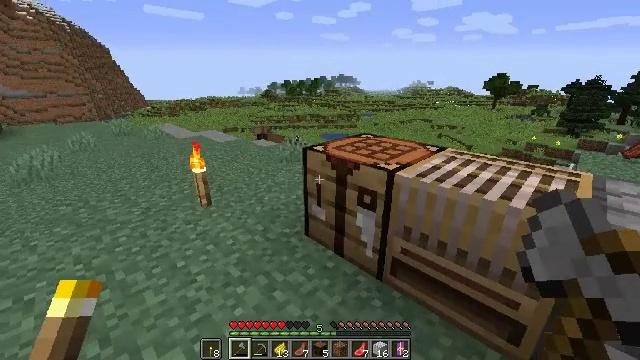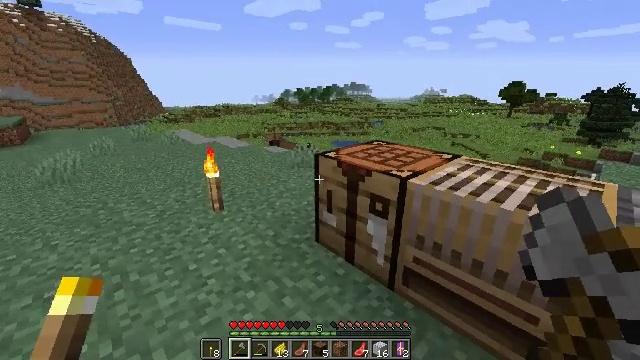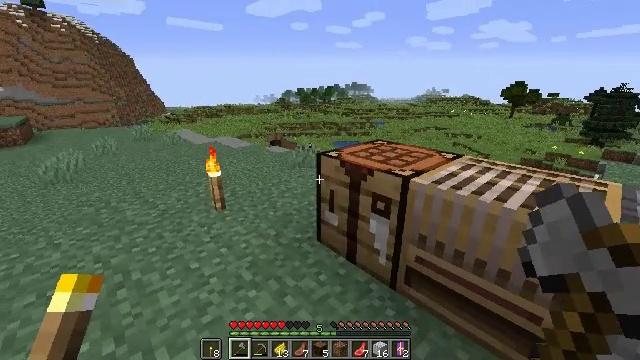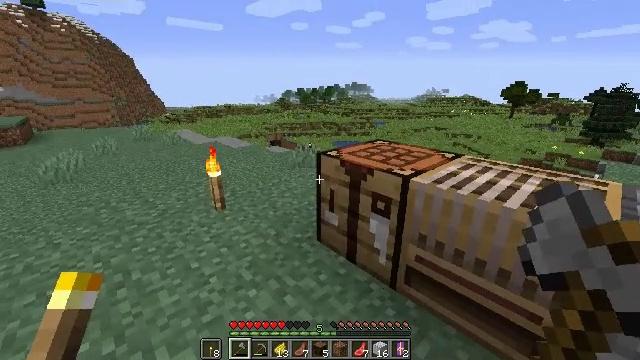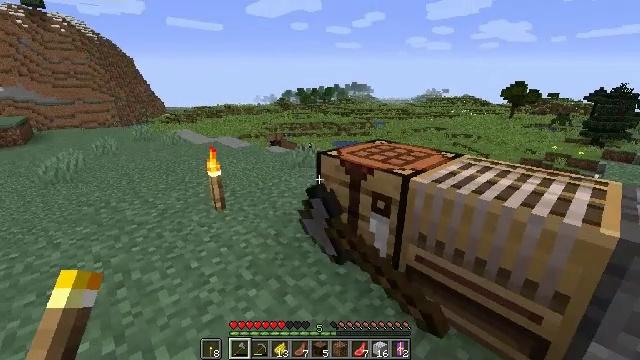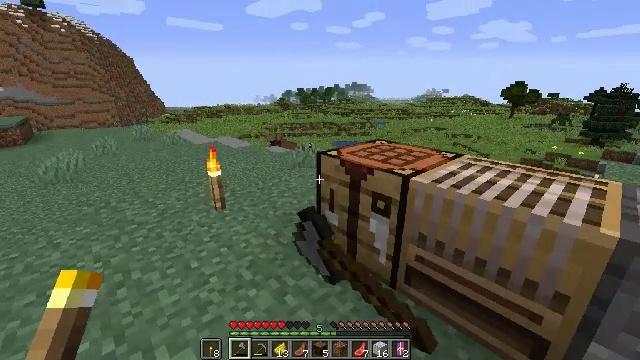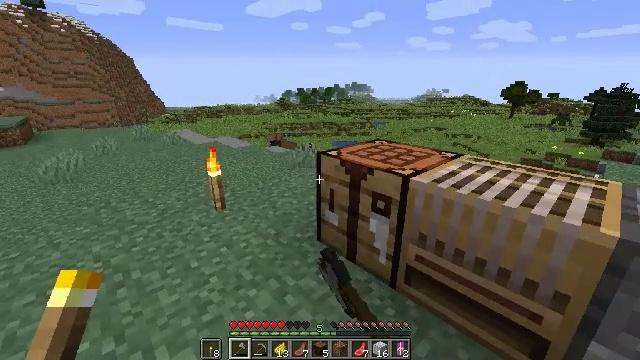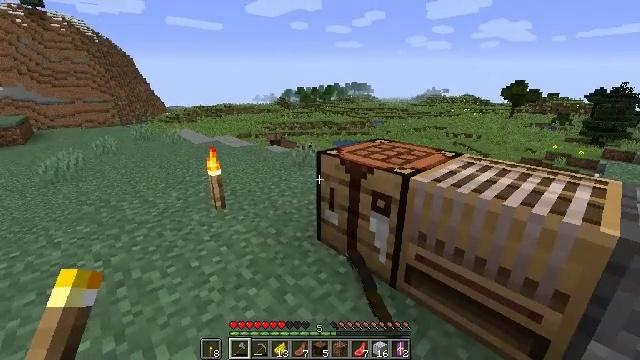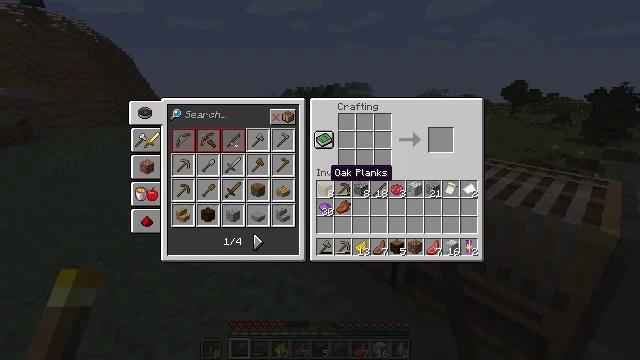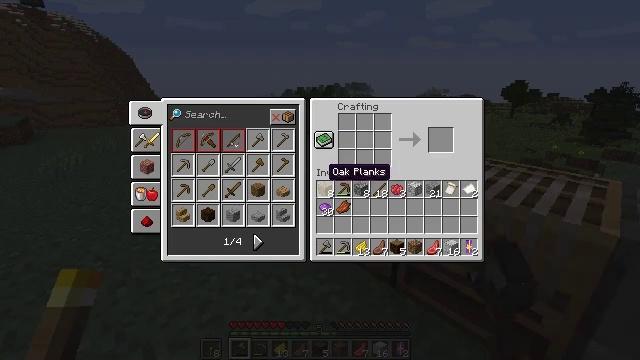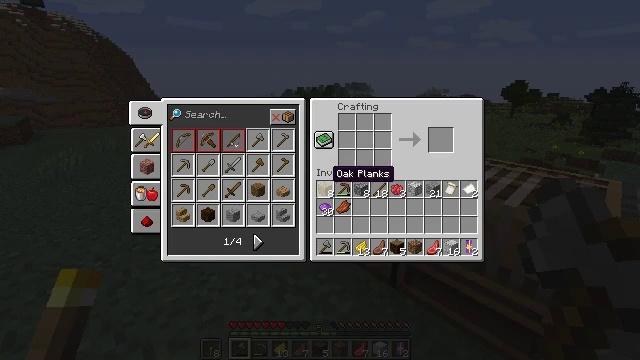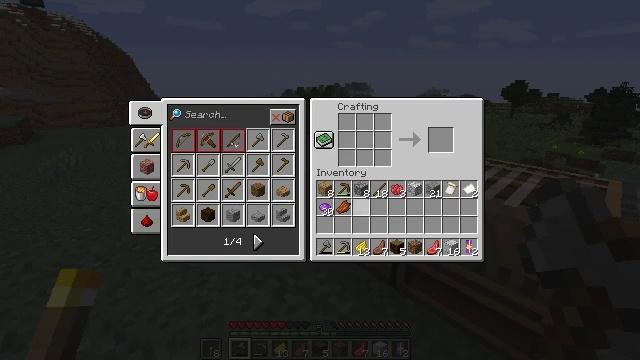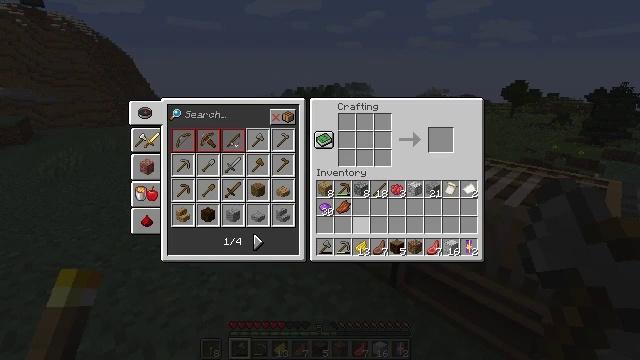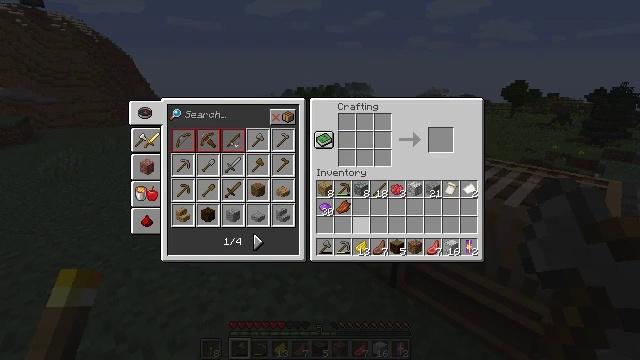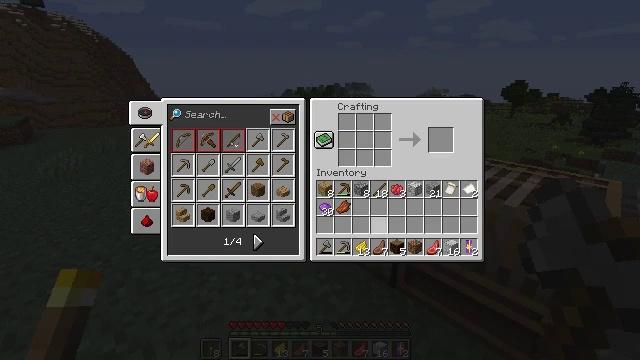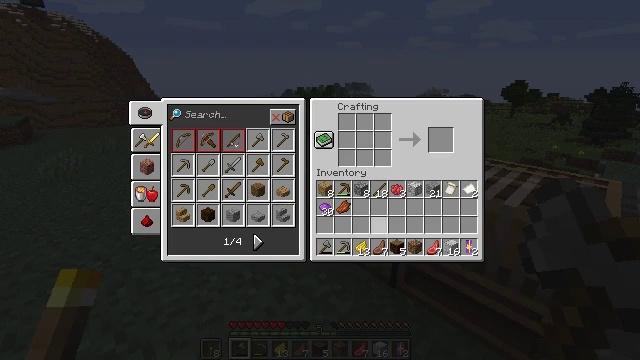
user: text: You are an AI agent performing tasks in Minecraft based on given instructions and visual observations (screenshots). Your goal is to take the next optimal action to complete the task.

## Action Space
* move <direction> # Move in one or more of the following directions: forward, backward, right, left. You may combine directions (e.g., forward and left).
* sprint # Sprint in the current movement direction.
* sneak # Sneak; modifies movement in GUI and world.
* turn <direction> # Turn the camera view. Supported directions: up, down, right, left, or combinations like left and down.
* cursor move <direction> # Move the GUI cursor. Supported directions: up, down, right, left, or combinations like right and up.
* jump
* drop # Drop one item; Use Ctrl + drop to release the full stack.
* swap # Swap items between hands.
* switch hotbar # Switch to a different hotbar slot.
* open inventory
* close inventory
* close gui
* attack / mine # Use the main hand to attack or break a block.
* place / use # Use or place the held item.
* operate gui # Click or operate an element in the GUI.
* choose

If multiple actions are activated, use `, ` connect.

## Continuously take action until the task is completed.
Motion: motion action
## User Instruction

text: Open the crafting table and craft polished andesite.
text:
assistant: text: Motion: turn left and up
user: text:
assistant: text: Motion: no_op
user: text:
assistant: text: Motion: use / place
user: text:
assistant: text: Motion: use / place
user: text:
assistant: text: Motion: no_op
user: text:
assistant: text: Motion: no_op
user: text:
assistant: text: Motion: no_op
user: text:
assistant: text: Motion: open gui
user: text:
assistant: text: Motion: no_op
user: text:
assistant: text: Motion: no_op
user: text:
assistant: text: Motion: cursor move right and down
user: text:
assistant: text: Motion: cursor move right and down
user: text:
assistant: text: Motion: cursor move down
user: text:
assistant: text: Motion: no_op
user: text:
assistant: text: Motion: cursor move right
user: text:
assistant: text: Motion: cursor move right
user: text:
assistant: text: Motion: cursor move right and down
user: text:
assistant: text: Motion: cursor move right and down
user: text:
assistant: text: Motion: no_op
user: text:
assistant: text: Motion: no_op
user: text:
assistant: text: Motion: no_op
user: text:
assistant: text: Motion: no_op
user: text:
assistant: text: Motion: no_op
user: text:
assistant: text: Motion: cursor move left
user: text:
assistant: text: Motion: cursor move up
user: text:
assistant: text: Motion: cursor move up
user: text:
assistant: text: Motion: cursor move up
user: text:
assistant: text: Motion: no_op
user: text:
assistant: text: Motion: no_op
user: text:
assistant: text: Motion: no_op